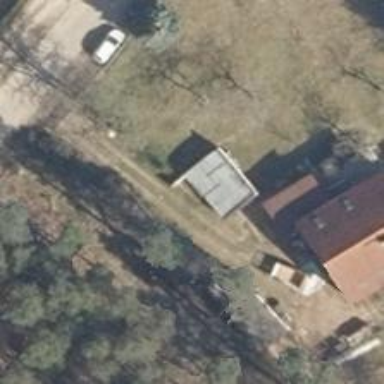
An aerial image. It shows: Driveway.